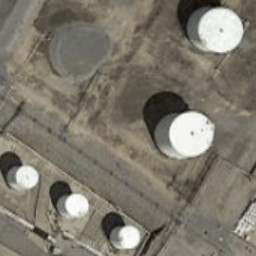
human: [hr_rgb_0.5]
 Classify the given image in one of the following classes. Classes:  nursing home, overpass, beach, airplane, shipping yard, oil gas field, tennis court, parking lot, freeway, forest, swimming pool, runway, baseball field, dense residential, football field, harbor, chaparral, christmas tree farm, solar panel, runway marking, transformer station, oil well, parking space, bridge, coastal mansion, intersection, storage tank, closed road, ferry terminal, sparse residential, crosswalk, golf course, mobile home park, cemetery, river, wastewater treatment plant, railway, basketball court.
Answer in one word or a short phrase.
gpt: storage tank